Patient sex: M
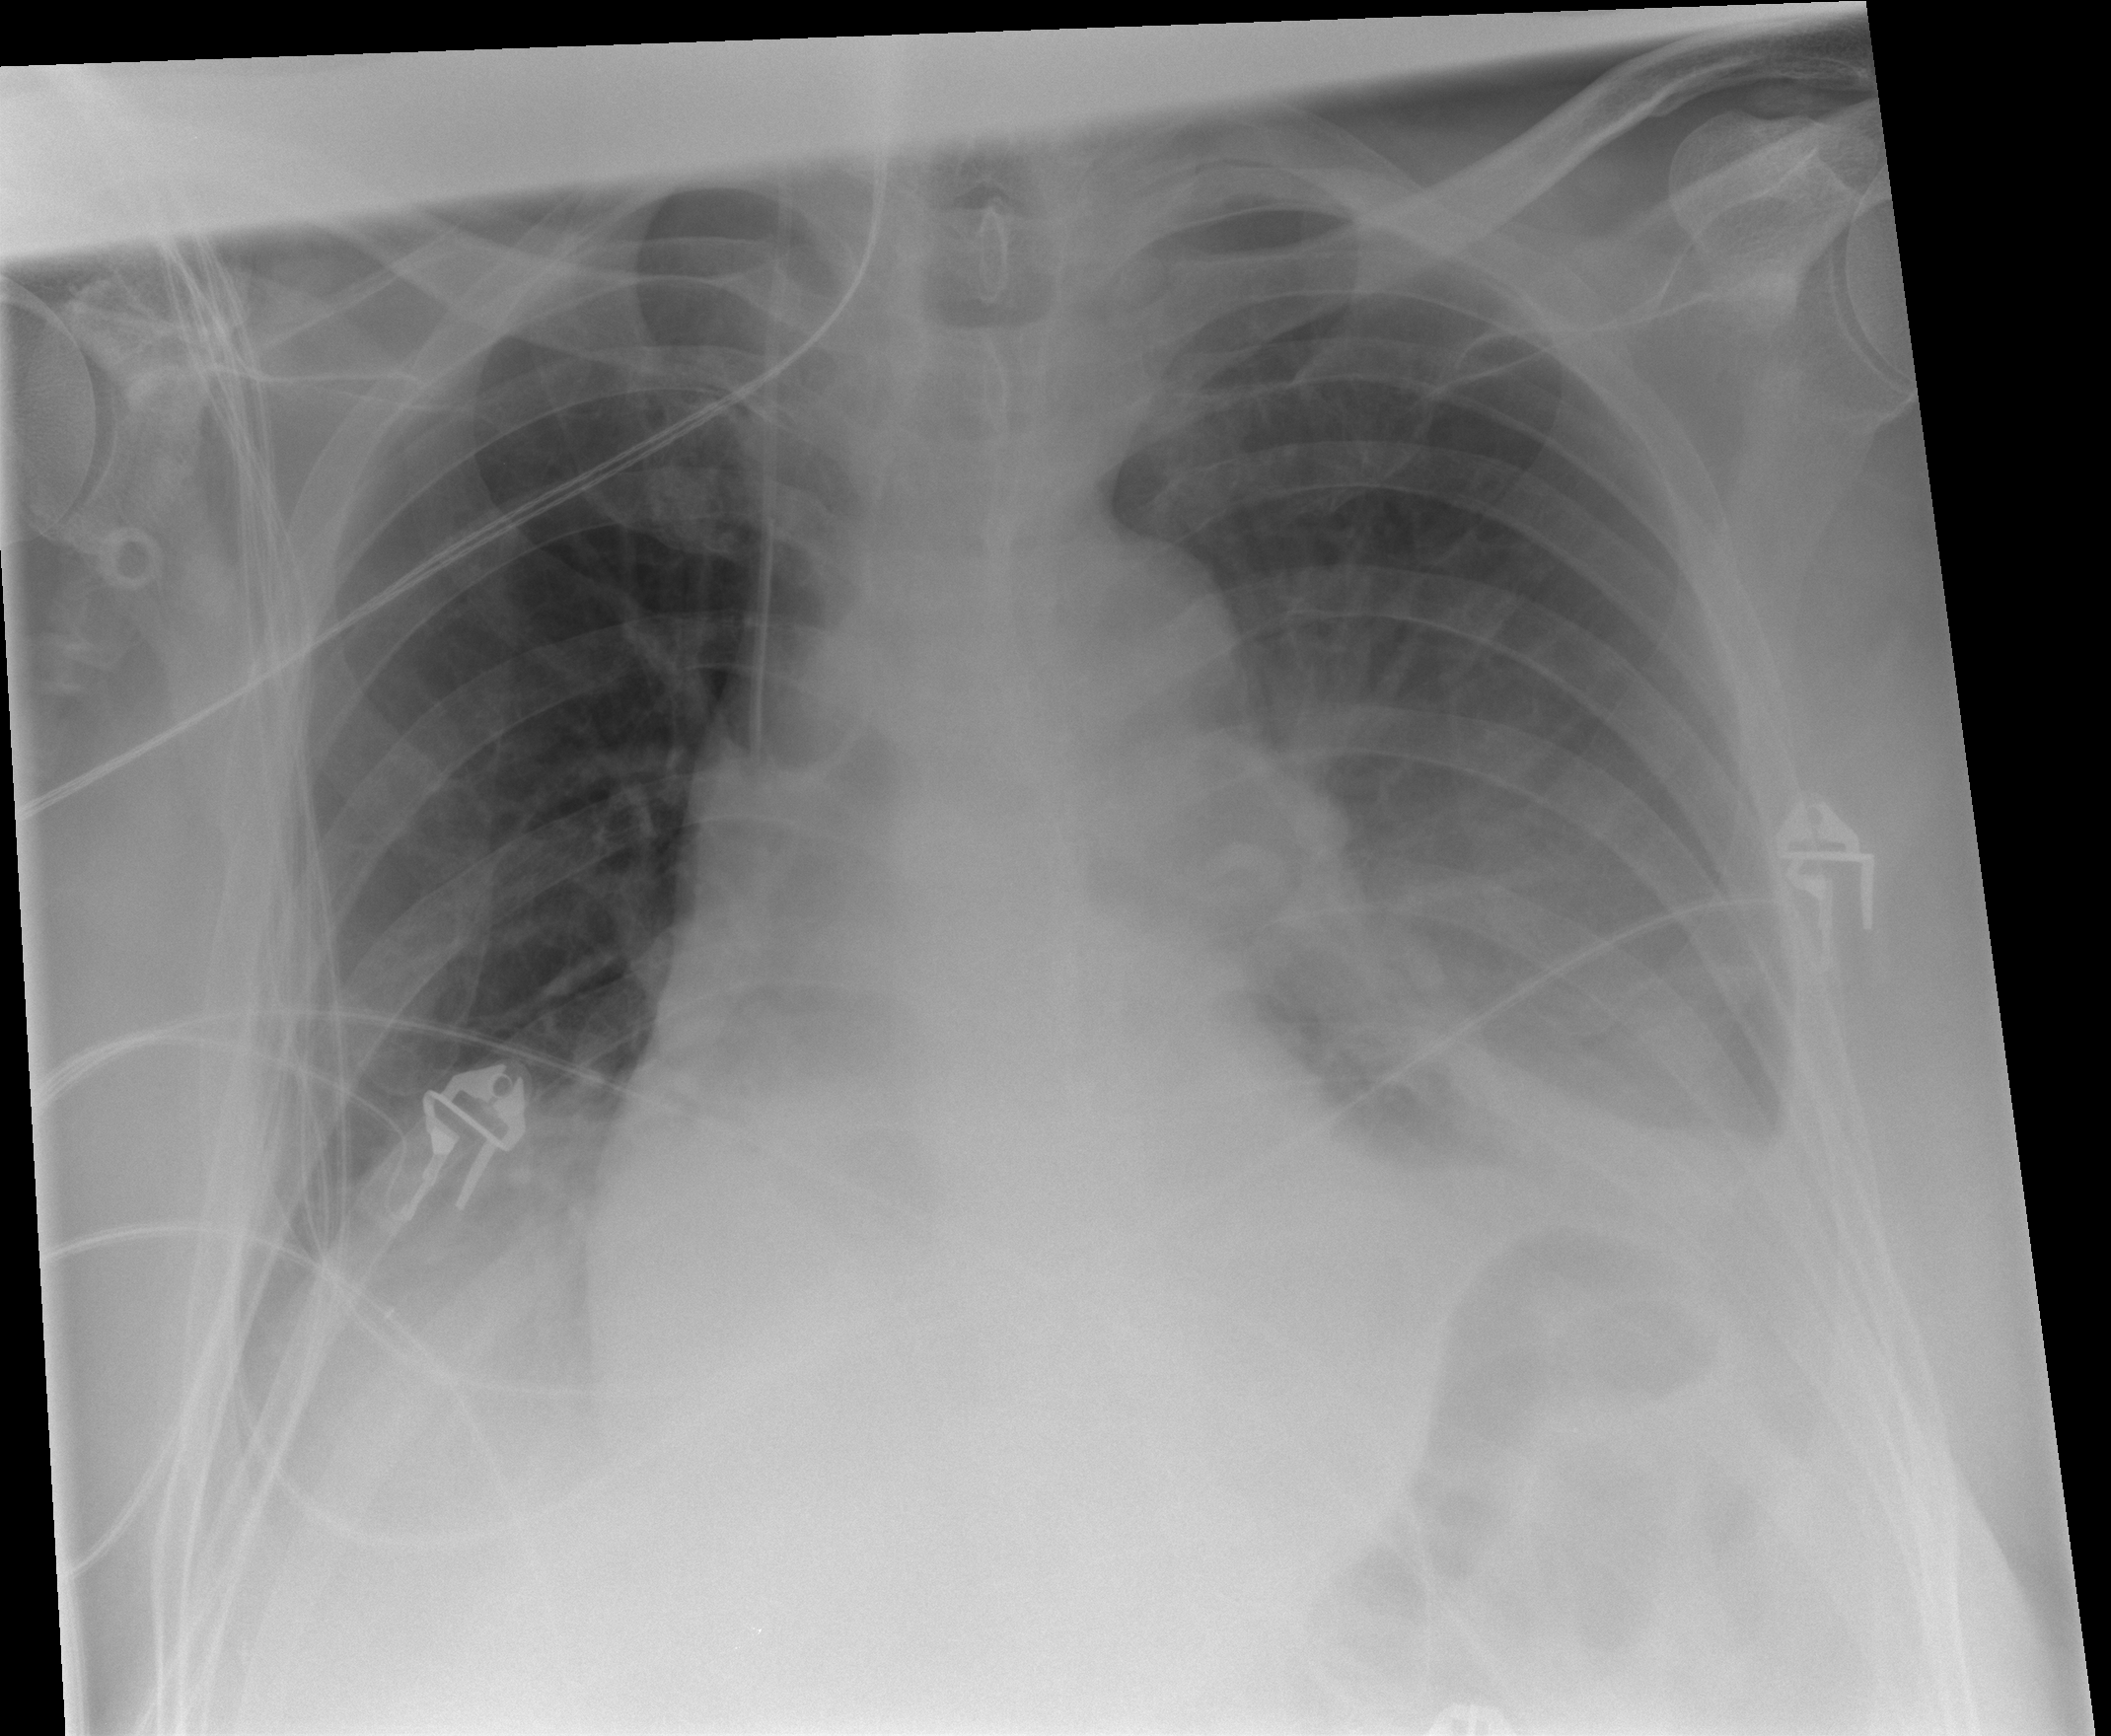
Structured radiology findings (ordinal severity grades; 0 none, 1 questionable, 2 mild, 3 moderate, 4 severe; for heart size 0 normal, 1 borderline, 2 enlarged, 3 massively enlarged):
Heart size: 2
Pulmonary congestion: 0
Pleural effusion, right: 0
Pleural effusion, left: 2
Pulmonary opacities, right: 0
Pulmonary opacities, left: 0
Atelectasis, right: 2
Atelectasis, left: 2